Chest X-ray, PA view. Patient: 27 years old, sex F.
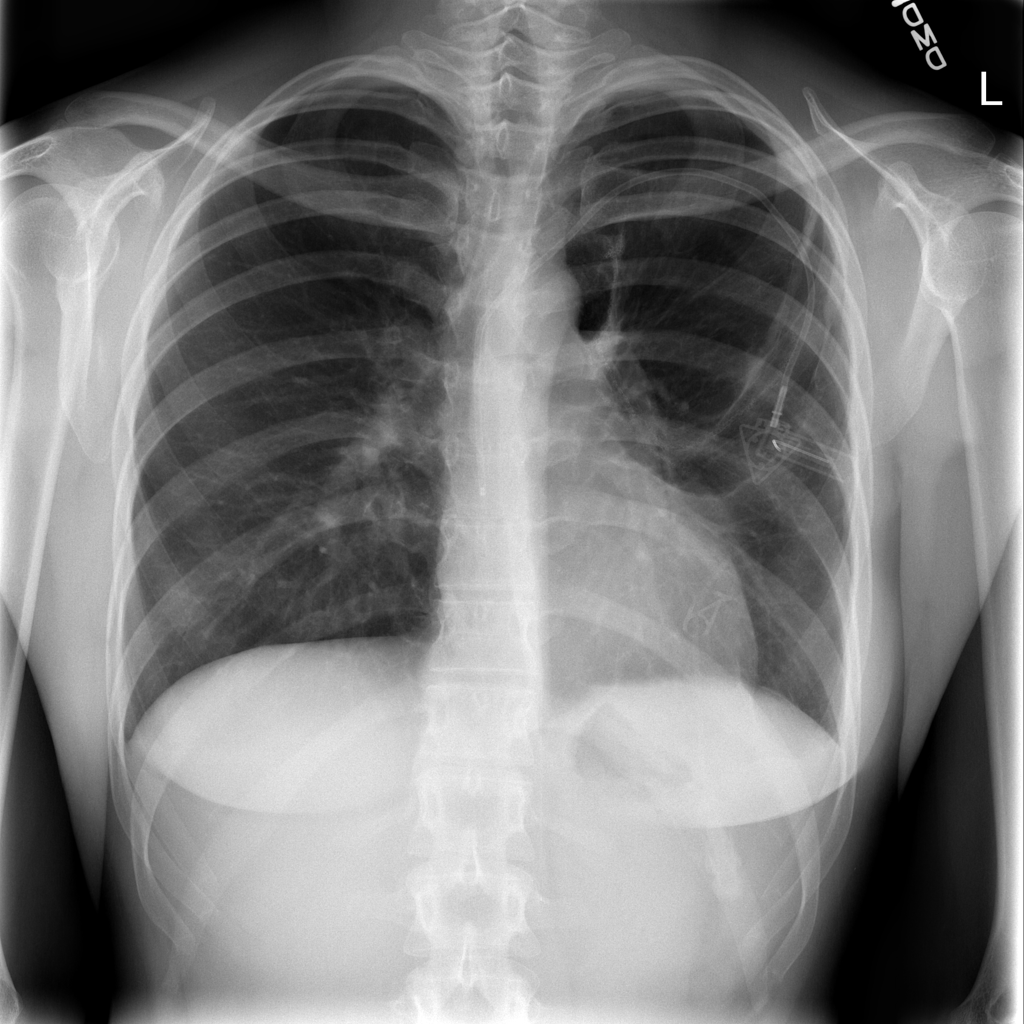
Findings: No Finding